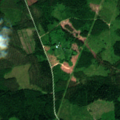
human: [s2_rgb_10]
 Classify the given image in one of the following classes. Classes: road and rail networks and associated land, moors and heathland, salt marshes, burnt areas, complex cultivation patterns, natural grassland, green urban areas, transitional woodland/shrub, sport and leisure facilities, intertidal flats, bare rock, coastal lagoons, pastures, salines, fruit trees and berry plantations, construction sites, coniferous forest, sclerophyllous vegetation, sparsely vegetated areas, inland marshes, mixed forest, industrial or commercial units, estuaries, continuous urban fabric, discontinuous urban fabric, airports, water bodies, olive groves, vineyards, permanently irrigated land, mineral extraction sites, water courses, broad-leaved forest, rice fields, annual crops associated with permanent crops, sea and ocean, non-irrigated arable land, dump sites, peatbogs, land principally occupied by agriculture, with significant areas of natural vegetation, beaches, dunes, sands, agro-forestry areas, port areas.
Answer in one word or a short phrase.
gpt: land principally occupied by agriculture, with significant areas of natural vegetation, mixed forest, transitional woodland/shrub